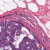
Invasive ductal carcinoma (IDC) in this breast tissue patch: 0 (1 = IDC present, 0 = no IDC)